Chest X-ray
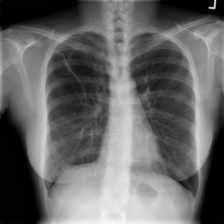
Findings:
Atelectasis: negative
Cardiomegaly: negative
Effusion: negative
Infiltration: negative
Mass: negative
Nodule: negative
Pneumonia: negative
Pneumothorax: positive
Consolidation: negative
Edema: negative
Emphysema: negative
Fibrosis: negative
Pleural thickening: negative
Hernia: negative